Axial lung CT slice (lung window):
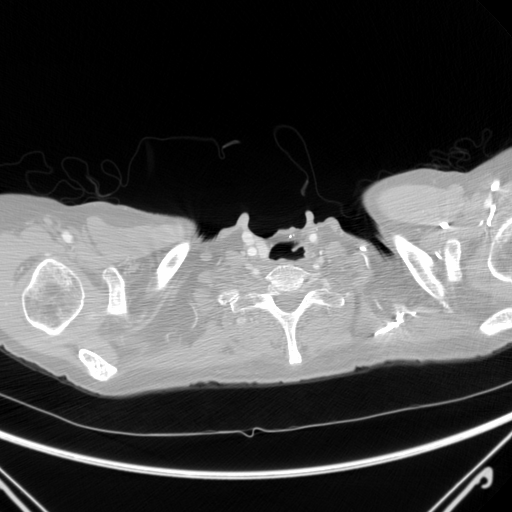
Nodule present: no